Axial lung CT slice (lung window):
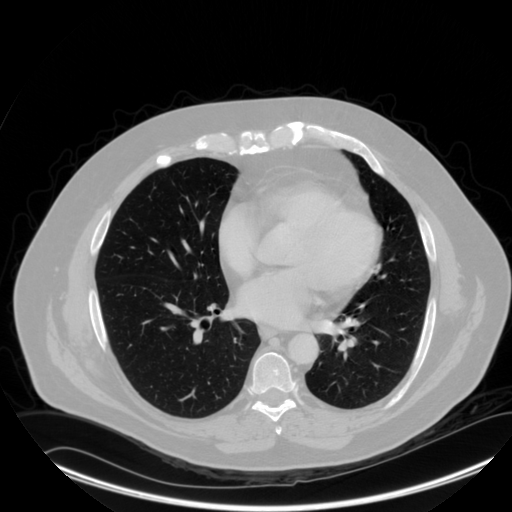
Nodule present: no